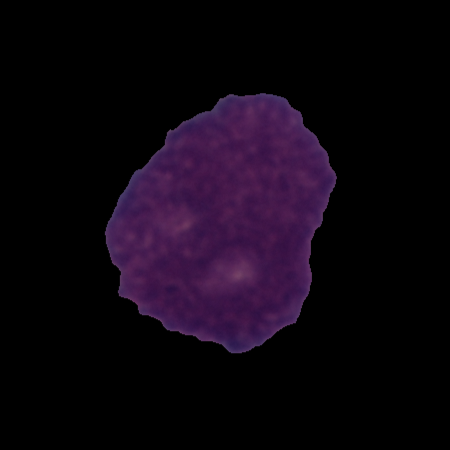
Label: cancer